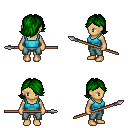
a pixel art fantasy rpg character, female body template, human, tanned skin, teal pirate shirt, teal pants, green swoop hairstyle, spear, four views (front, back, left, right), 2x2 character sprite sheet, small pixel art, hard edges, no anti-aliasing